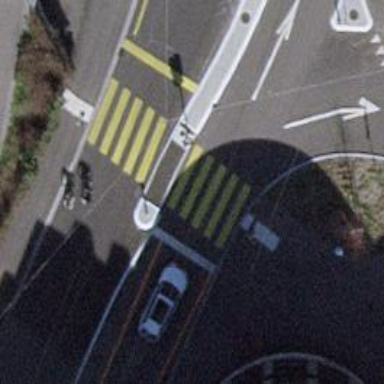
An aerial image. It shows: Zebra crossing with traffic signals.